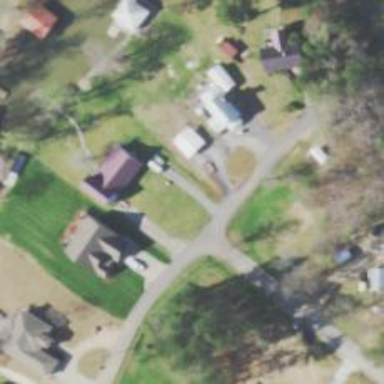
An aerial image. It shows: Driveway.